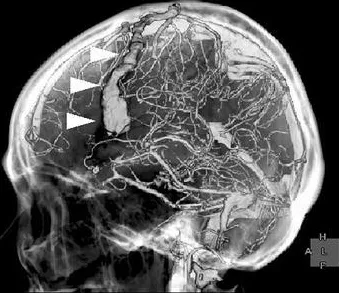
Reconstructed three-dimensional images of pre-operative CT angiography.
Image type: radiology (ct)